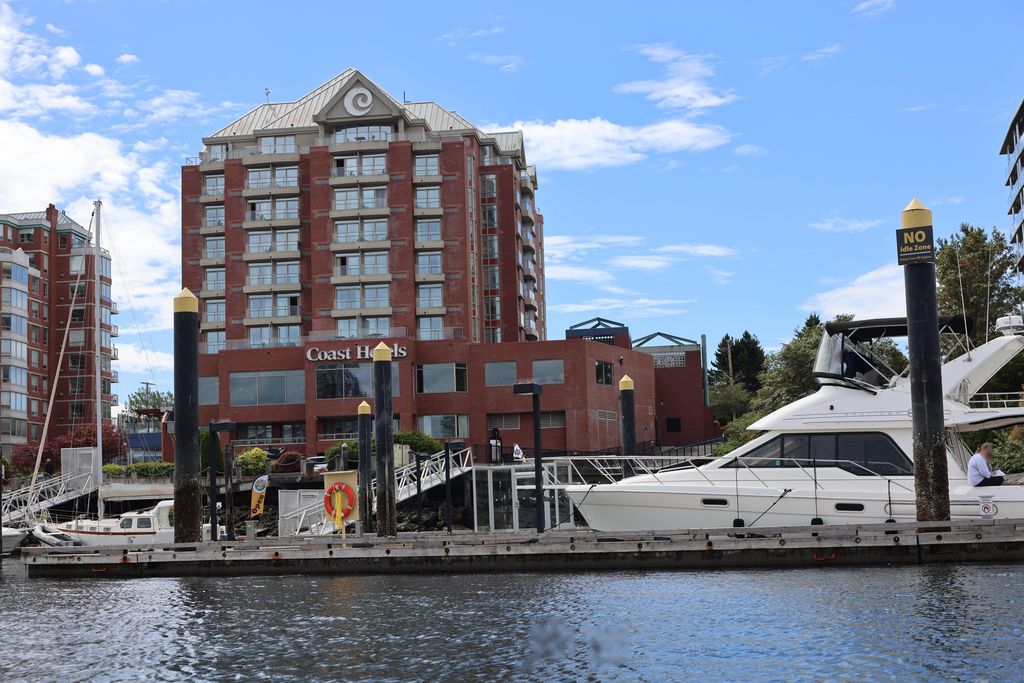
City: victoria